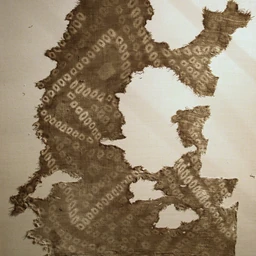
Title: Fragment
Caption: fragment, textile, weaving, weaving - printed, a work made of cotton; tie-dyed, textiles, latin american, art institute of chicago